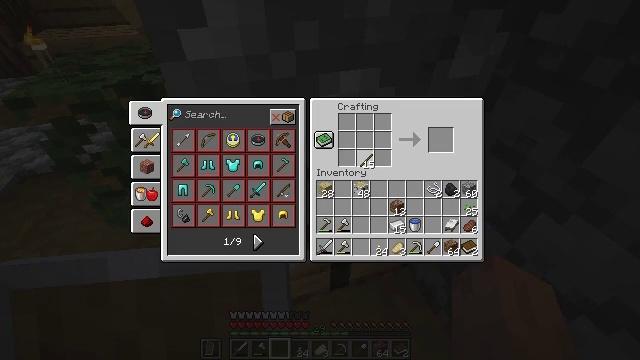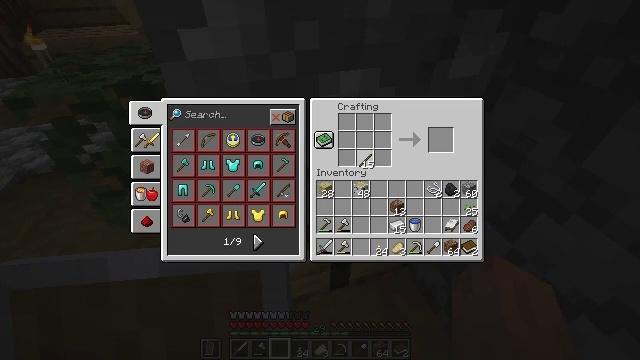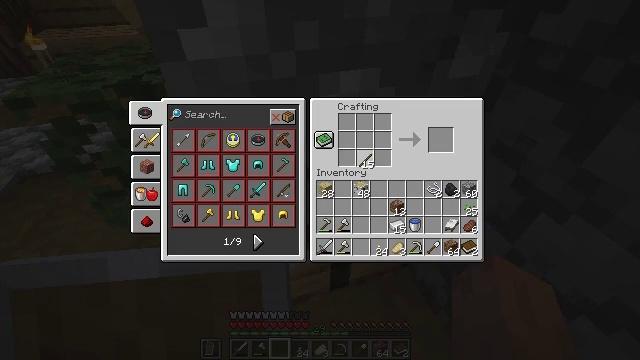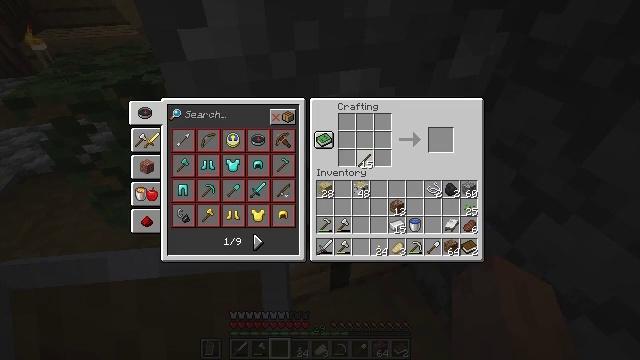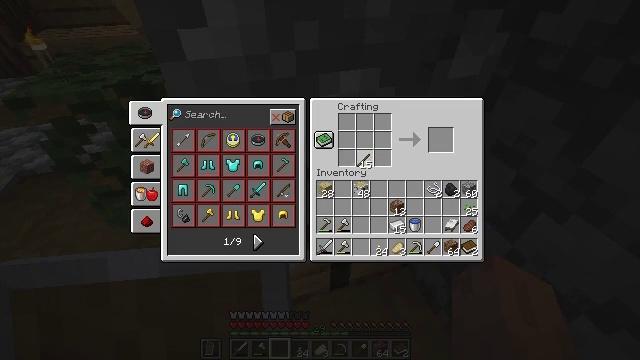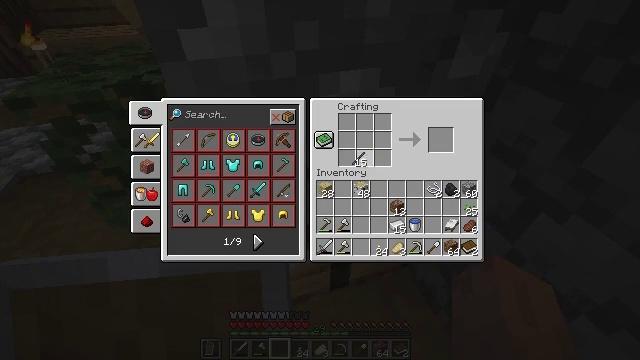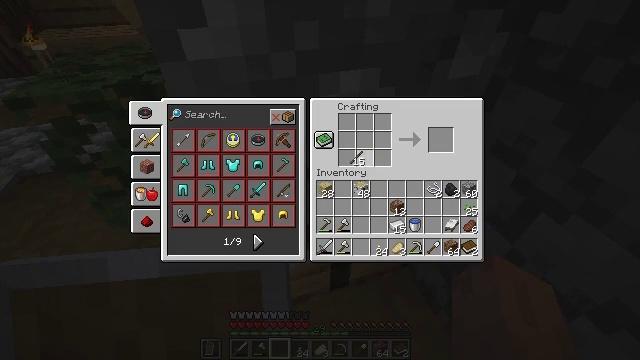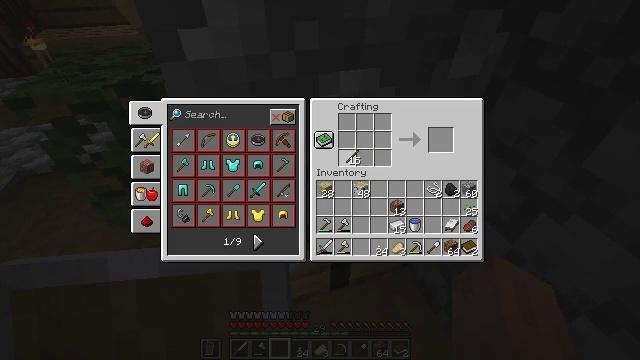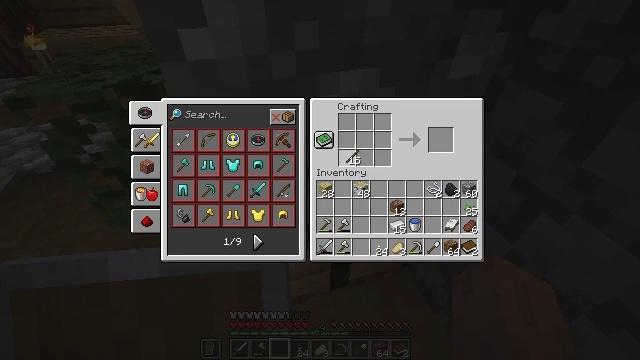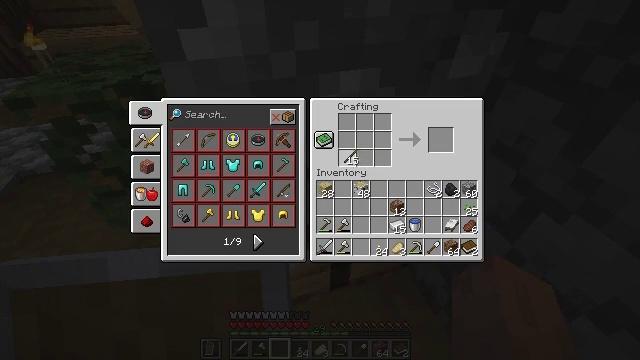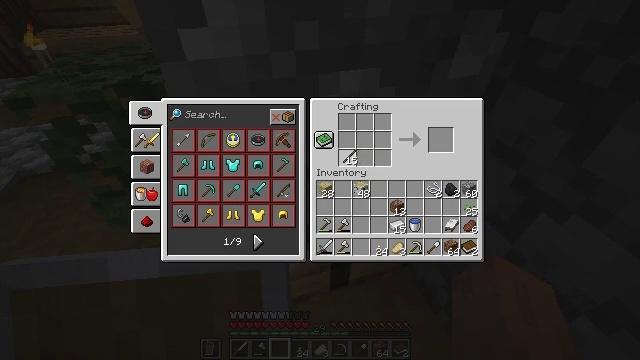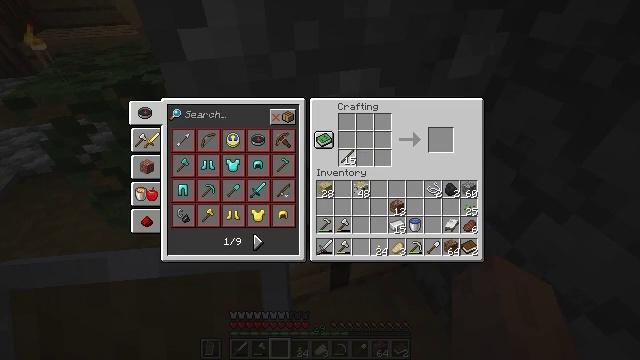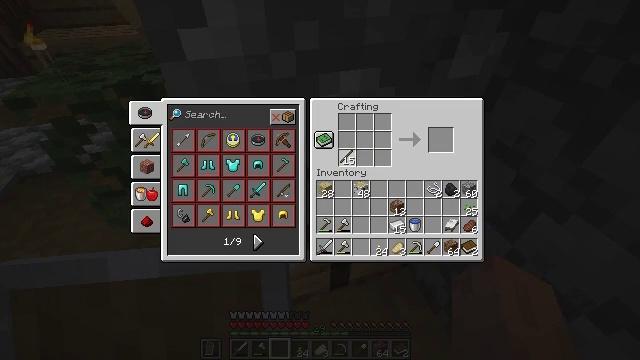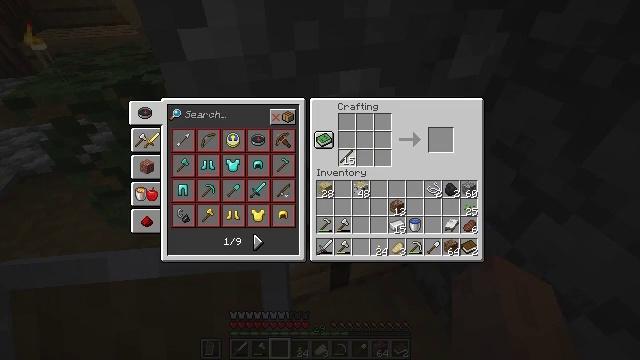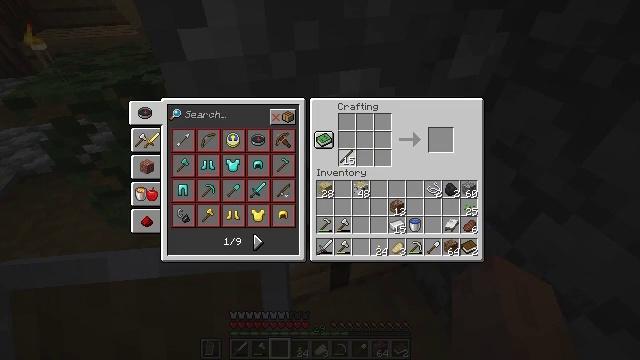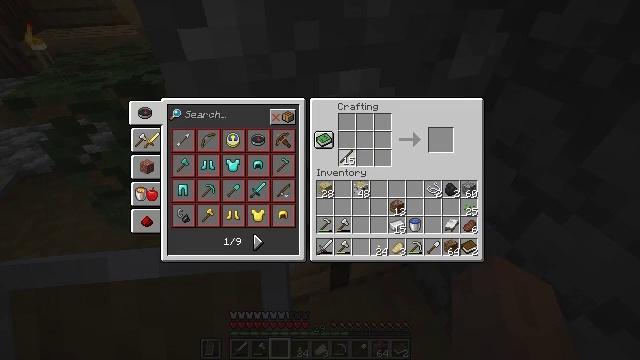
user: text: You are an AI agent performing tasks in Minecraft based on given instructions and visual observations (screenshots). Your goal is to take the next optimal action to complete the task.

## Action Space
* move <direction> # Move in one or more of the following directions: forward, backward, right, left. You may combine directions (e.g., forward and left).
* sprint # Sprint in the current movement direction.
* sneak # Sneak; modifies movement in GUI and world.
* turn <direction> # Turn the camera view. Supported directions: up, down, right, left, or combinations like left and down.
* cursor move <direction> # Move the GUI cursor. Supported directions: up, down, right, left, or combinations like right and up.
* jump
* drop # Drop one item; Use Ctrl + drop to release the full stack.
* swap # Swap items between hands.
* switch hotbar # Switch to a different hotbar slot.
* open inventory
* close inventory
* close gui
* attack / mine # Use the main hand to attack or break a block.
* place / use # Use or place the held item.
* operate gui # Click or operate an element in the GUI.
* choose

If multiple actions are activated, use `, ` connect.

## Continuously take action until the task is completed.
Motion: motion action
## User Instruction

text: Craft the fishing rod at the crafting table.
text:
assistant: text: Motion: no_op
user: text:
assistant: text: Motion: no_op
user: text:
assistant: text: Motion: no_op
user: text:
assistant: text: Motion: no_op
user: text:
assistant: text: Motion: no_op
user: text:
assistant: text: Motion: no_op
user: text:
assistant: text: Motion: no_op
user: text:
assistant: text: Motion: no_op
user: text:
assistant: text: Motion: no_op
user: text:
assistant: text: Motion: no_op
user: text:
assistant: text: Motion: no_op
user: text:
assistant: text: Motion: no_op
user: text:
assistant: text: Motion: choose
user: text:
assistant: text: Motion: choose
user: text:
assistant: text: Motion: choose
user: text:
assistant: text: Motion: choose
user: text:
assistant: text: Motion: choose
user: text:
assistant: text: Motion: choose
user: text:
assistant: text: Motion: choose
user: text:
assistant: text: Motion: choose
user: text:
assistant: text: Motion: choose
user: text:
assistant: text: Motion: cursor move right, choose
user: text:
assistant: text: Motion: choose
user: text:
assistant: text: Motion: cursor move right, choose
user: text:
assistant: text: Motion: choose
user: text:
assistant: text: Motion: choose
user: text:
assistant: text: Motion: choose
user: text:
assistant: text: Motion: choose
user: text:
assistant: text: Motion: choose
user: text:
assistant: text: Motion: choose